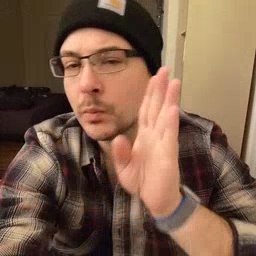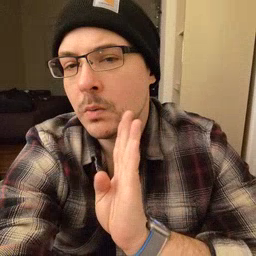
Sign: brown